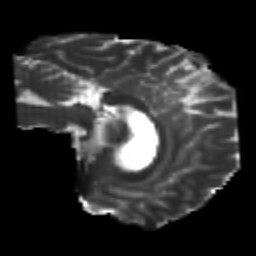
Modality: T2w
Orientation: sagittal
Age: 19
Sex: male
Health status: healthy
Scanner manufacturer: philips
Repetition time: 7.478 s
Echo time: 0.08753 s